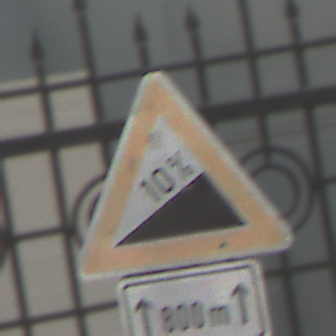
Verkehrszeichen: Steigung10
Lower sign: LaengeEinerStrecke1
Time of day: MorningAfternoon
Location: Outdoor (Urban)
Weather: Overcast
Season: NotSpecified
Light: Natural